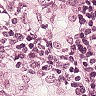
Metastatic tissue present: yes